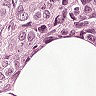
Metastatic tissue present: yes